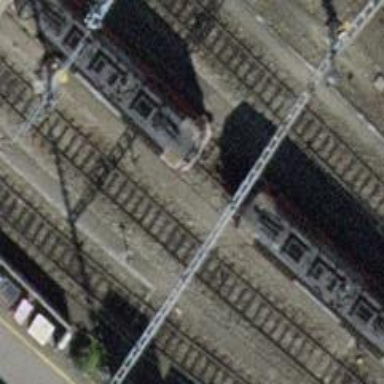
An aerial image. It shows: Railway yard with electrified contact lines.